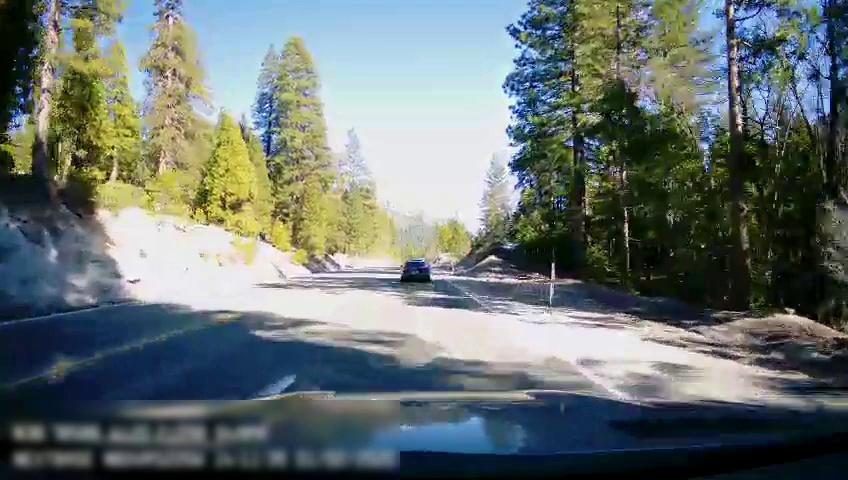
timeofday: Day
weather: Sunny
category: Drivable Space
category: Vehicles | Car
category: Lanes | Opposite Lane
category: Lanes | Current Lane
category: Lanes | Current Lane
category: Lanes | Opposite Lane
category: Lanes | Current Lane